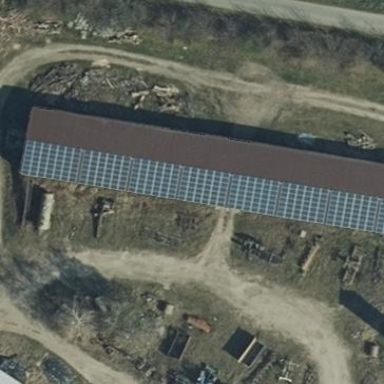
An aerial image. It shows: Building equipped with small solar photovoltaic panel for generating electricity.